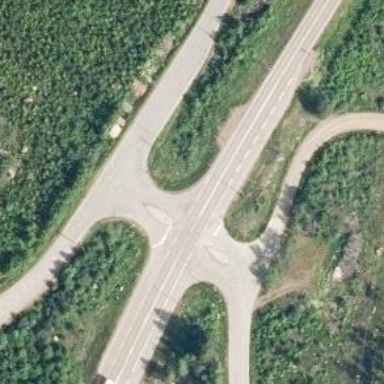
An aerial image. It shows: Tertiary link road.